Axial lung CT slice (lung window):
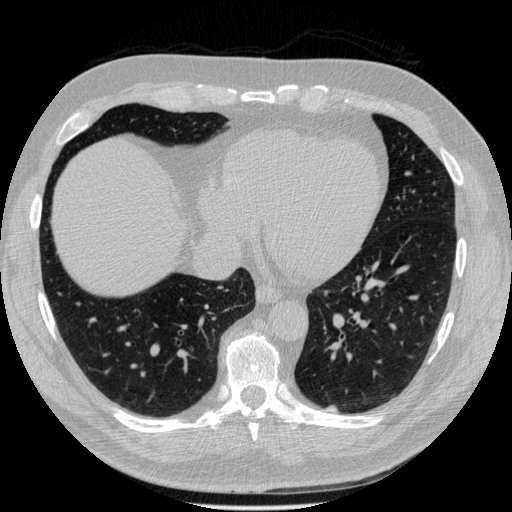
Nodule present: yes
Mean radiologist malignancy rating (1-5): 2